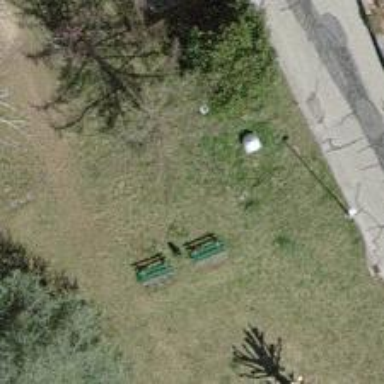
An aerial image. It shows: Bench.